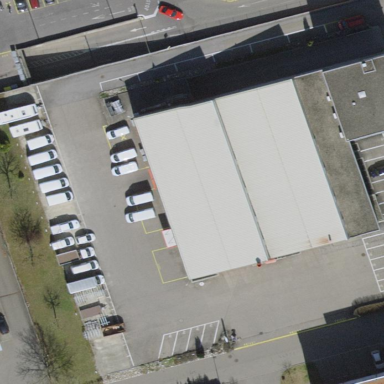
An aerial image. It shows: Parking area with surface.